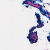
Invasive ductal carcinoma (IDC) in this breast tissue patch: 0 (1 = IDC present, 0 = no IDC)